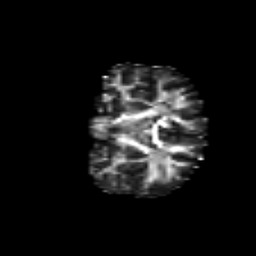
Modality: FA
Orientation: coronal
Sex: female
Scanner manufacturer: siemens
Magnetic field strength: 3 T
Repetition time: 5 s
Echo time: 0.071 s